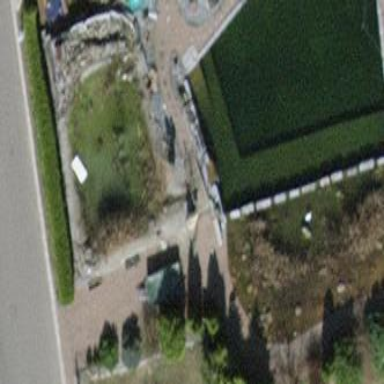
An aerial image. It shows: Swimming pool located in leisure land.